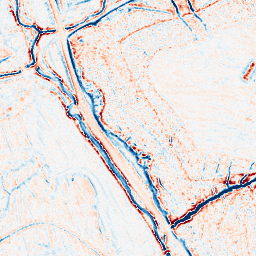
Category: edge_preserving
Decomposition family: bilateral
Decomposition parameters: d: 9
sigma_color: 50
sigma_space: 50
Upsampling method: regularized
Upsampling parameters: scale: 4
lambda_reg: 0.001
Upsampling scale: 4